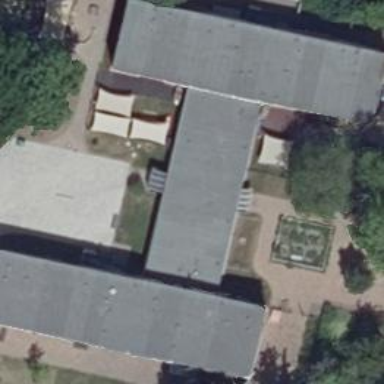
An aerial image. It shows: Kindergarten building.